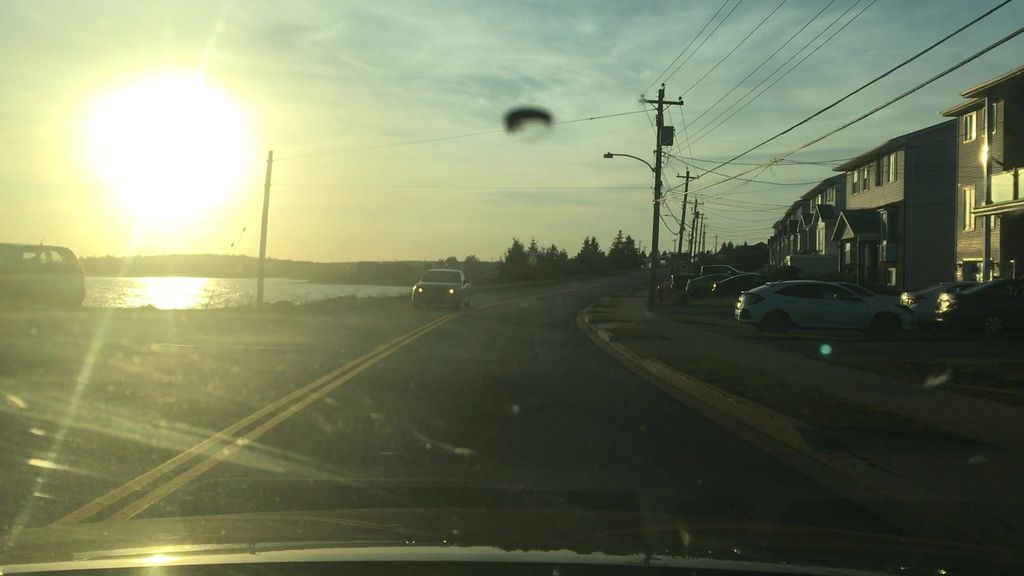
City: halifax